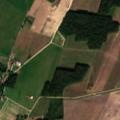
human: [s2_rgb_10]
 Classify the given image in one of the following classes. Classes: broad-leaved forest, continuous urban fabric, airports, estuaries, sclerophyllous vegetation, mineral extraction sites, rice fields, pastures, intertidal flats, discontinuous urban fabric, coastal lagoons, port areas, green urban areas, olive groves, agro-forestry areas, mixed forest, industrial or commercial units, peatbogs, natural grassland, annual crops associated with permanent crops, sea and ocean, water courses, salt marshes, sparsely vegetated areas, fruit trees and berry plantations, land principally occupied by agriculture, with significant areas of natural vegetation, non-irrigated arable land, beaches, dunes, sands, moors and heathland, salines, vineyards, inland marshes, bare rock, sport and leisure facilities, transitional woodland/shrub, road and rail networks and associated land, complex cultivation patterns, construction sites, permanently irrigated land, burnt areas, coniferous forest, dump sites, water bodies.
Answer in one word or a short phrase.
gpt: non-irrigated arable land, complex cultivation patterns, broad-leaved forest